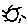
Label: sun